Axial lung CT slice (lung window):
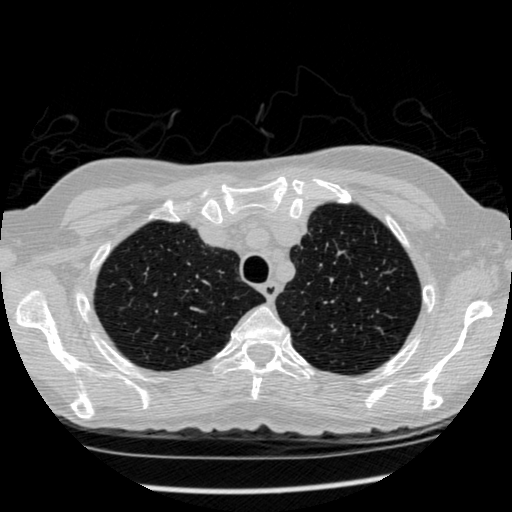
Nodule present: no